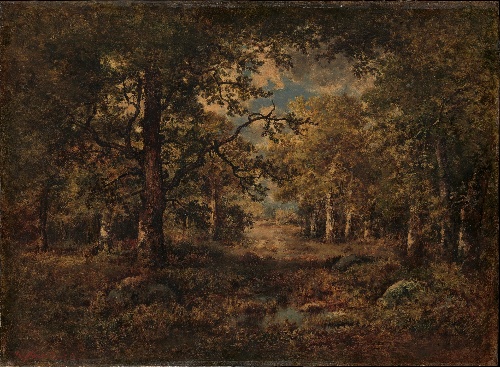
Title: A Vista through Trees: Fontainebleau
Artist: Narcisse-Virgile Diaz de la Peña
Artist bio: French, Bordeaux 1808–1876 Menton
Date: 1873
Object type: Painting
Classification: Paintings
Medium: Oil on wood
Dimensions: 12 3/4 x 17 1/4 in. (32.4 x 43.8 cm)
Department: European Paintings
Credit line: Mr. and Mrs. Isaac D. Fletcher Collection, Bequest of Isaac D. Fletcher, 1917
Accession year: 1917
Repository: Metropolitan Museum of Art, New York, NY
Tags: Forests